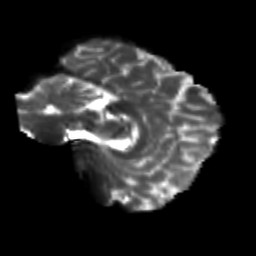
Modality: T2w
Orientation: sagittal
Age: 23
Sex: male
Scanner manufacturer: siemens
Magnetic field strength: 3 T
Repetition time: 3.5 s
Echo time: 0.113 s